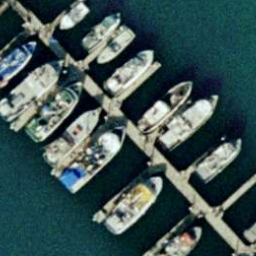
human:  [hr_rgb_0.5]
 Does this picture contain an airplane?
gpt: no

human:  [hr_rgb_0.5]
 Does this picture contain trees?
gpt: no

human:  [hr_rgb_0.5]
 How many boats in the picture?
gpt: fourteen